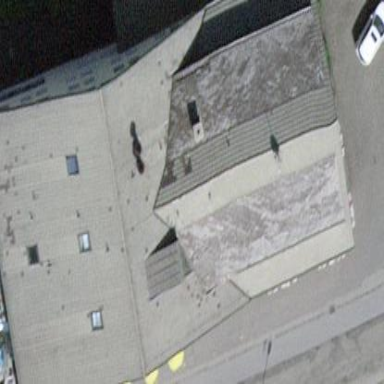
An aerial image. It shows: Gabled roof hotel.